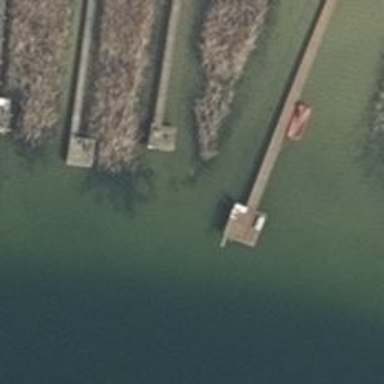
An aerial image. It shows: Man-made pier.